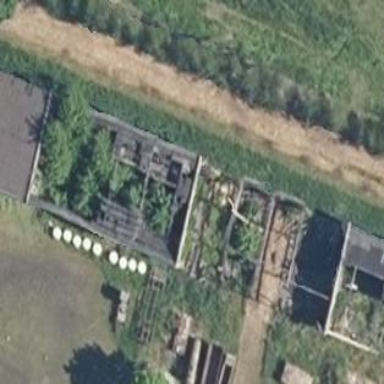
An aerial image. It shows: Ruins of building.